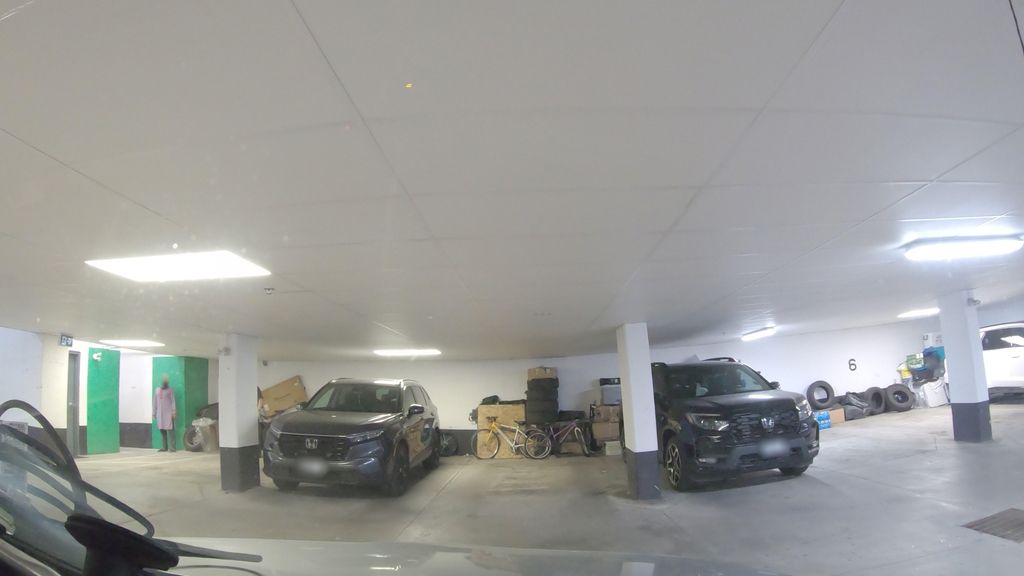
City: toronto